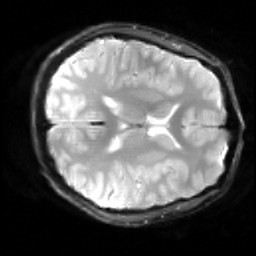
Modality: inplaneT2
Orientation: axial
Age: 19
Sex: male
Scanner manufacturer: siemens
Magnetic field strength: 3 T
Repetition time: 5 s
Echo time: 0.034 s